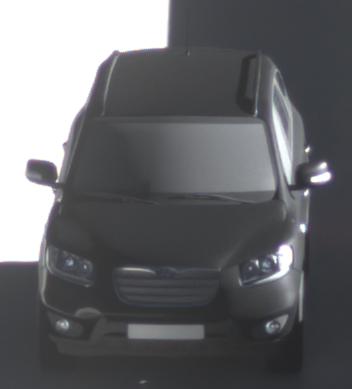
Make: Hyundai
Model: Santa Fe 2.4
Detailed model: Santa Fe (CM)
Model produced from: 2010/01
Model produced until: 2012/09
Doors: 5
Color: black
Road condition: dry road
Daytime: morning or afternoon
Contrast: high contrast